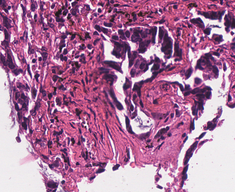
Tumor epithelial tissue: yes
Tumor-associated stroma tissue: yes
Normal tissue: no